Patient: sex M, age 64
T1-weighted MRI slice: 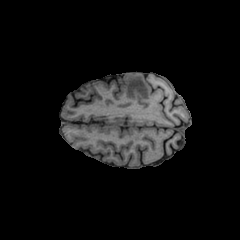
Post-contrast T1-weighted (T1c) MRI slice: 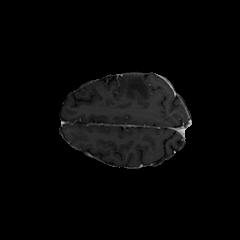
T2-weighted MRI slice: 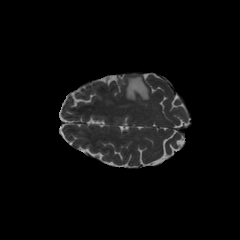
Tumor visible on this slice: yes
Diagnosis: Glioblastoma, IDH-wildtype
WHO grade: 4